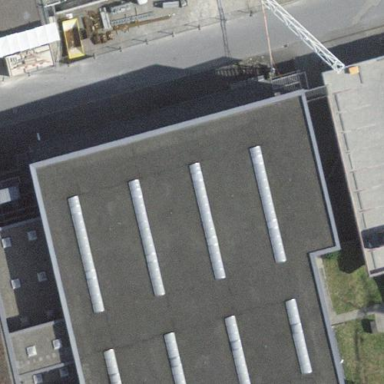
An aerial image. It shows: Industrial building.